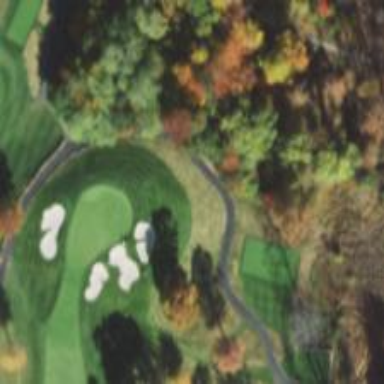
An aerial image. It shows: Path for both roads and golfers.